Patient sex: M
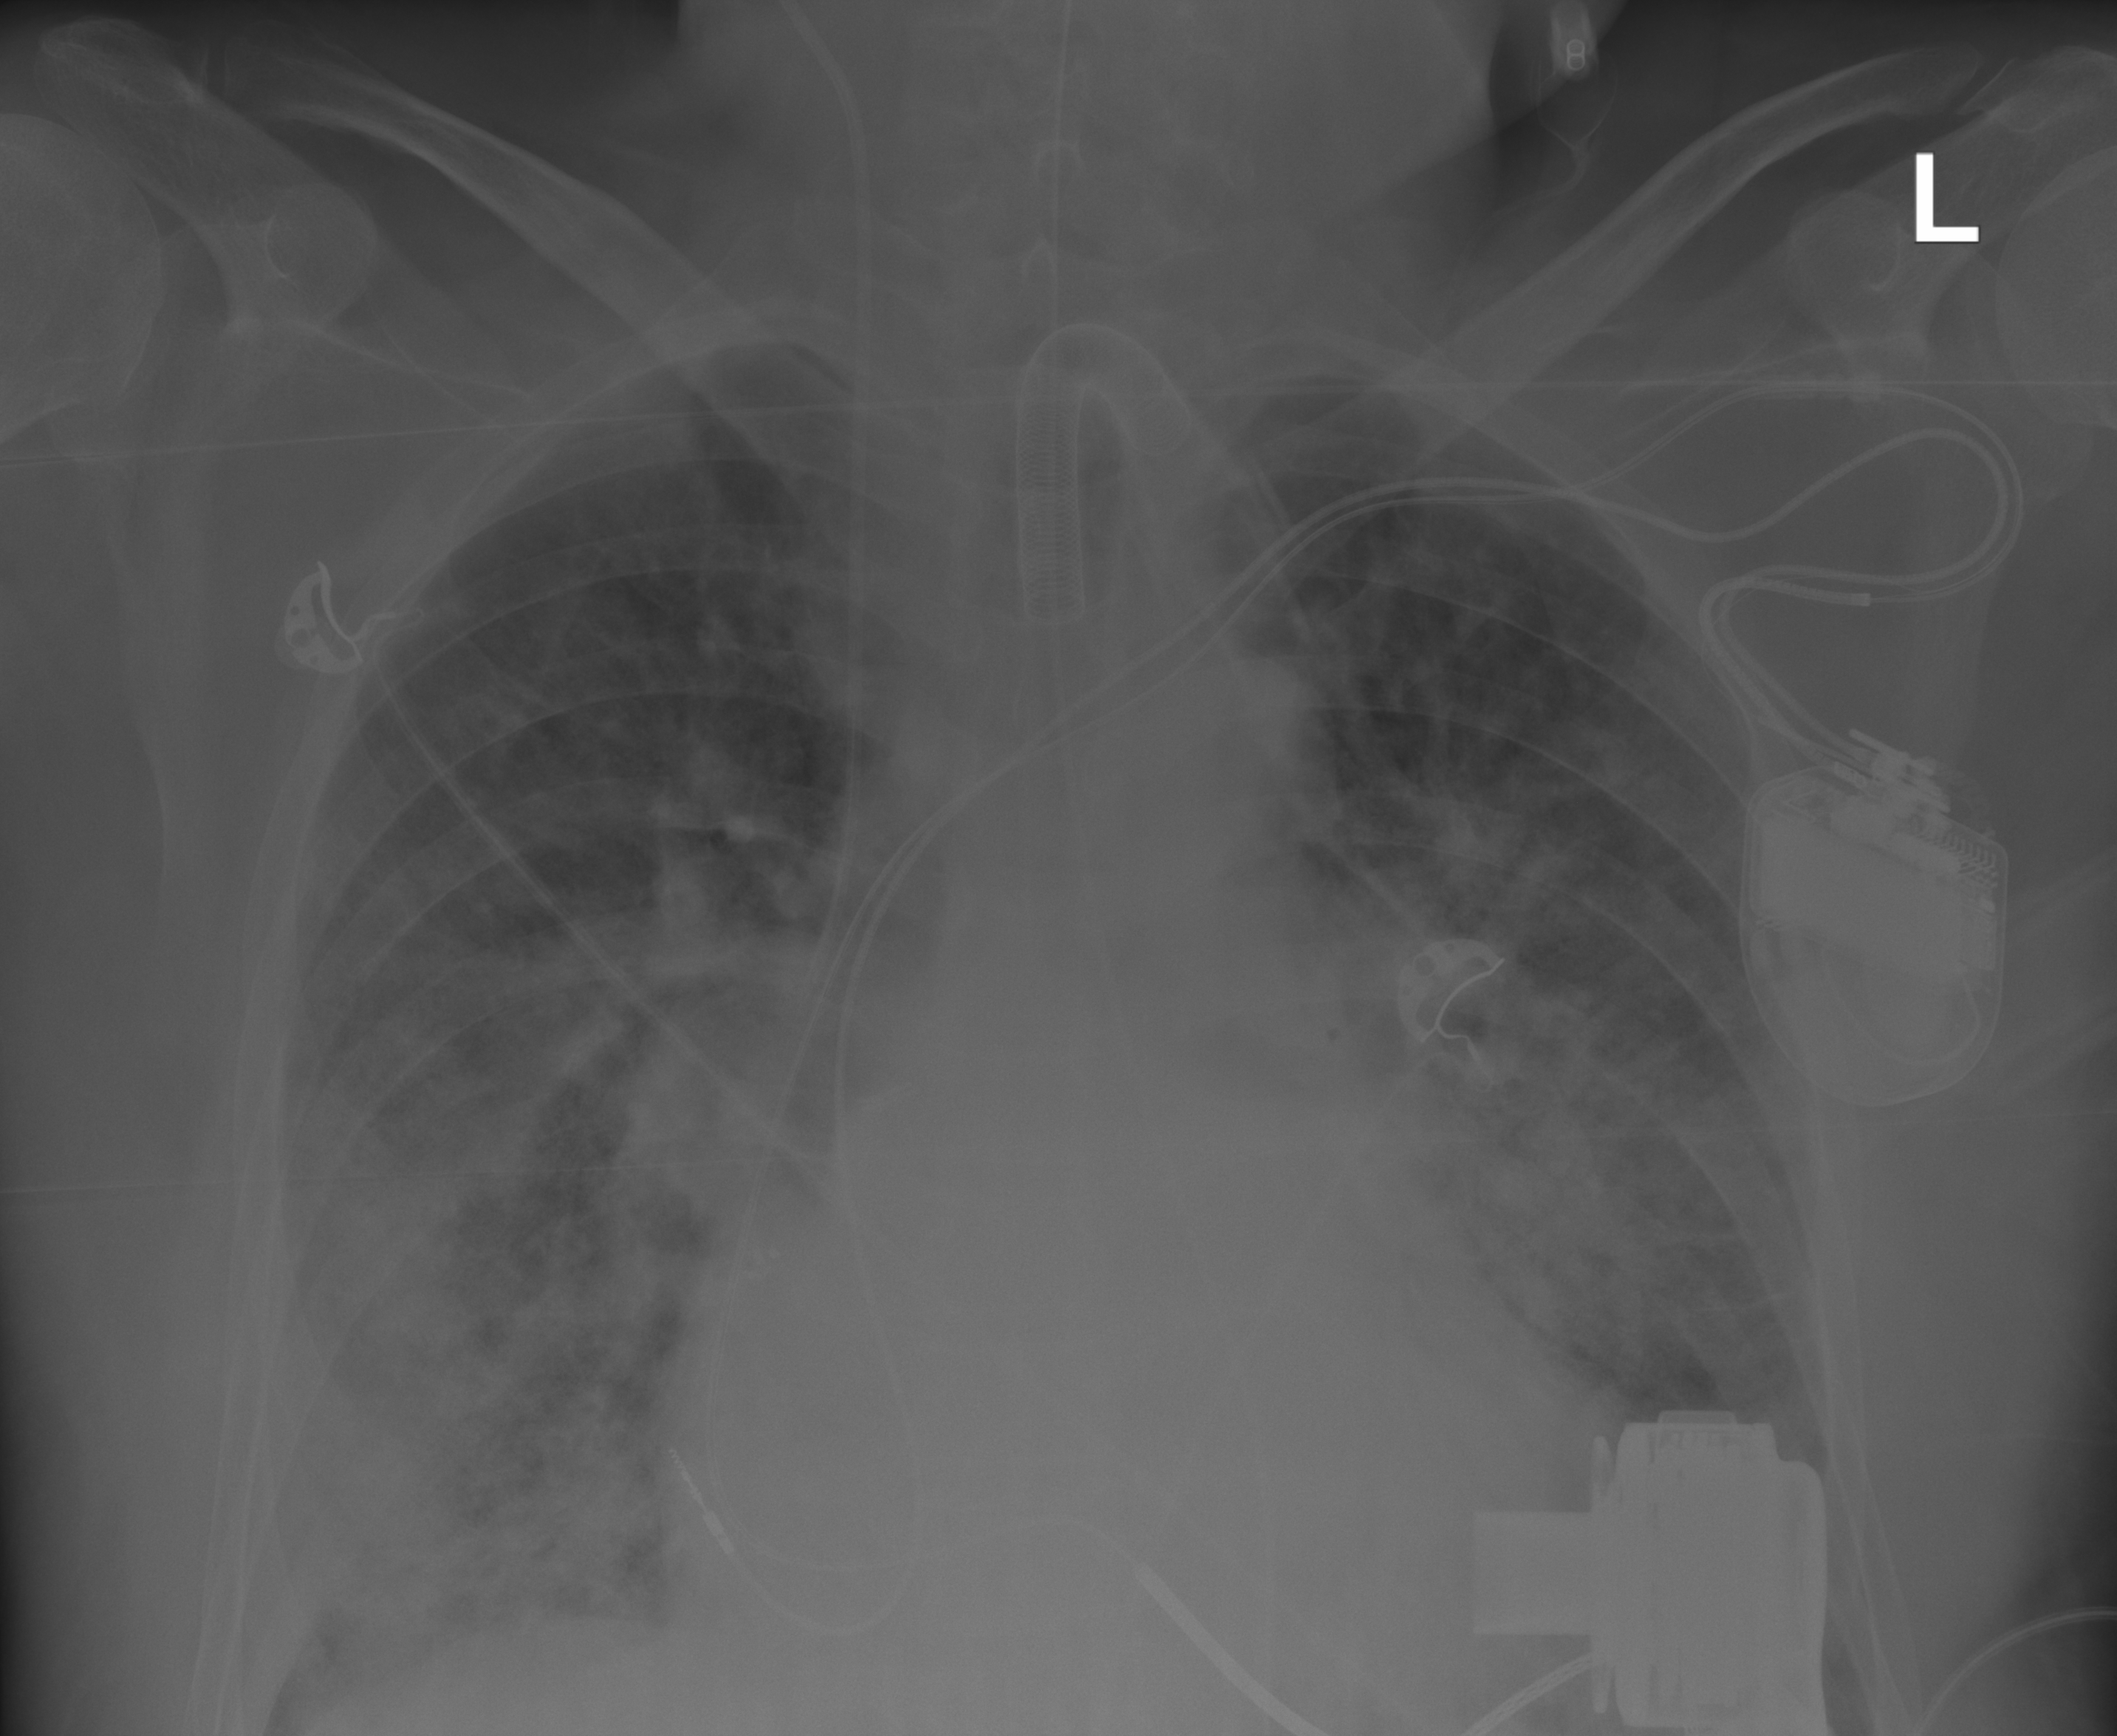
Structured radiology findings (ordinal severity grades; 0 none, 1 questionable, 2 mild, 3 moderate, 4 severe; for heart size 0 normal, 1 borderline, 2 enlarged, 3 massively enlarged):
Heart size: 2
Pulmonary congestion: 3
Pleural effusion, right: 2
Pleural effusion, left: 0
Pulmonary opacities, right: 3
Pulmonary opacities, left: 2
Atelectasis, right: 2
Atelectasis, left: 0